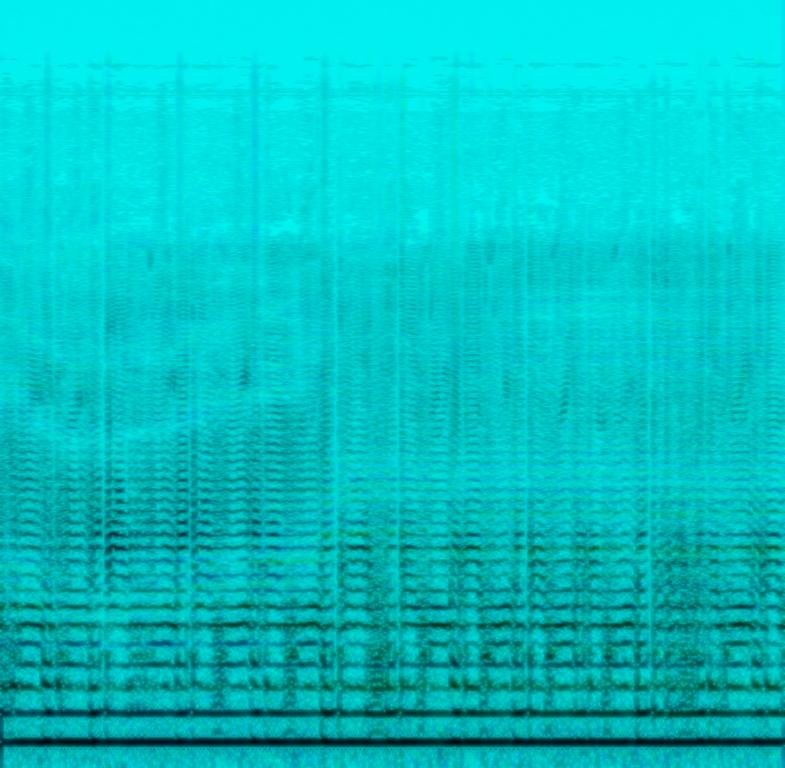
The low quality recording features a didgeridoo melody. It sounds boomy and the recording is noisy and in mono.